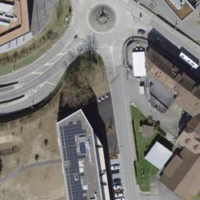
EUNIS habitat code: 54
Species observed at this site:
Corvus corone
Fraxinus excelsior
Dendrocopos major
Sylvia atricapilla
Spinus spinus
Chroicocephalus ridibundus
Phylloscopus collybita
Larus michahellis
Cygnus olor
Dryocopus martius
Pica pica
Phoenicurus ochruros
Sitta europaea
Garrulus glandarius
Columba livia
Motacilla cinerea
Cyanistes caeruleus
Anas platyrhynchos
Sturnus vulgaris
Troglodytes troglodytes
Larus canus
Chloris chloris
Corvus frugilegus
Ciconia ciconia
Aix galericulata
Picus canus
Fringilla coelebs
Passer domesticus
Coloeus monedula
Turdus merula
Columba palumbus
Phalacrocorax carbo
Tachymarptis melba
Parus major
Mergus merganser
Milvus milvus
Regulus regulus
Motacilla alba